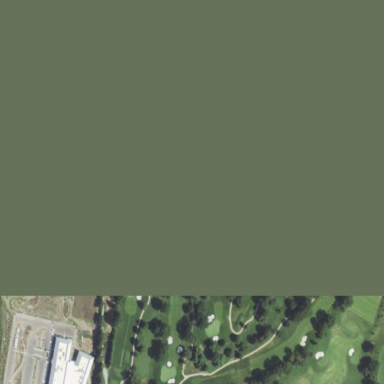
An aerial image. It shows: Golf course surrounded by greenery.